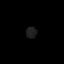
Tissue: lung
Cell type: Epithelial cells
Senescence score: 0.2379
Nuclear area (px): 119
Mean DAPI intensity: 29.773